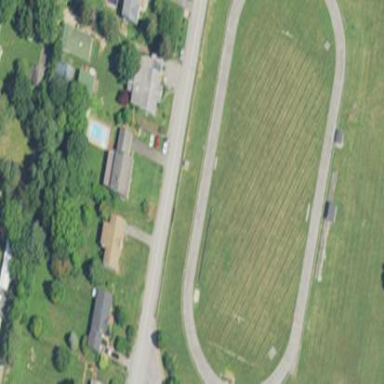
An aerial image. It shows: Track located within leisure land area.